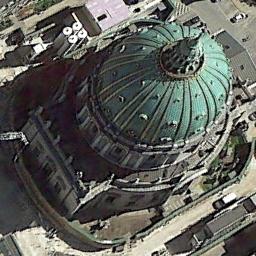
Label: church